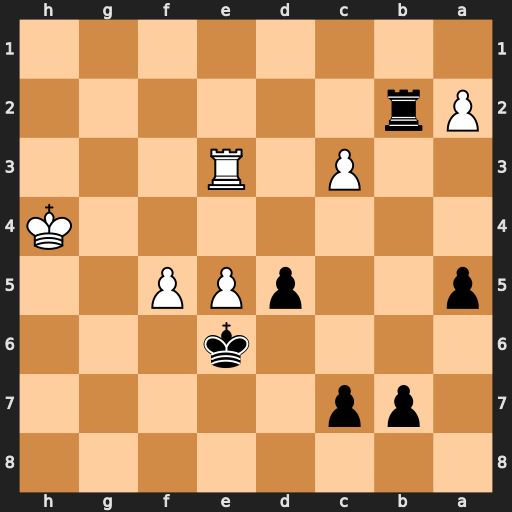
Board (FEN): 8/1pp5/4k3/p2pPP2/7K/2P1R3/Pr6/8
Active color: b
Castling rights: -
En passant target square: -
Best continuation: Kxf5 e6 Rh2+ Kg3 Rh8